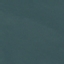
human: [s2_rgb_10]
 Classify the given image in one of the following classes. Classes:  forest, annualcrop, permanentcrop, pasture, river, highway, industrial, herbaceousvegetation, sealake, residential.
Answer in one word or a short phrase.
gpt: SeaLake